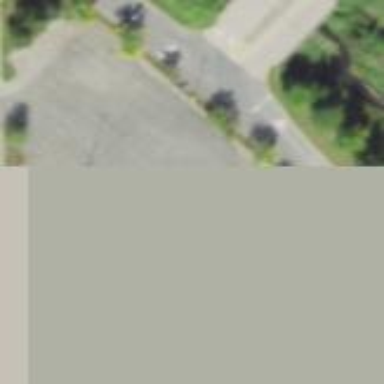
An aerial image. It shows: Parking area.